Question: In my app I use a context menu for a list of items.
When the string is too long to fit, it doesnt break or anything, just cuts off.
Any suggestions on what I can do to fix this?
Best regards,
Anders

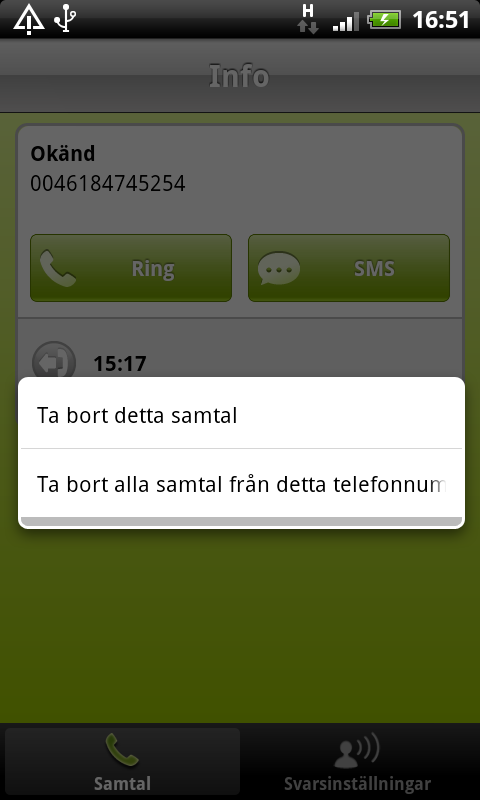
Answer: My comment was not meant to be entirely facetious... but I believe it is the only simple way to deal with this problem.
The more involved way that might work would be to create your own context menu, but that is probably more trouble than it is worth. Something like this <URL>